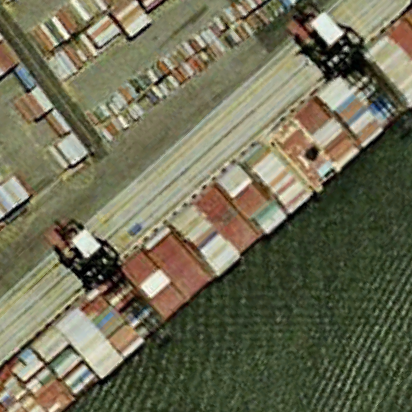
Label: Container_ship